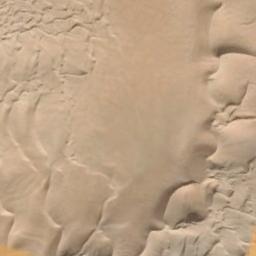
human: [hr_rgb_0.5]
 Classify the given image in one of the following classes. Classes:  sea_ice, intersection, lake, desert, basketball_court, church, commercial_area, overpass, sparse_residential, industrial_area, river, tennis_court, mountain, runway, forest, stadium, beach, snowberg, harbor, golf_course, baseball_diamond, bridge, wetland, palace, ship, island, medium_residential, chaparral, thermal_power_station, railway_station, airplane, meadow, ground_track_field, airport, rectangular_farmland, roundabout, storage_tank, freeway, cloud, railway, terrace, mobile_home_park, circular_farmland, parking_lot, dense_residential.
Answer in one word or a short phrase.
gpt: desert